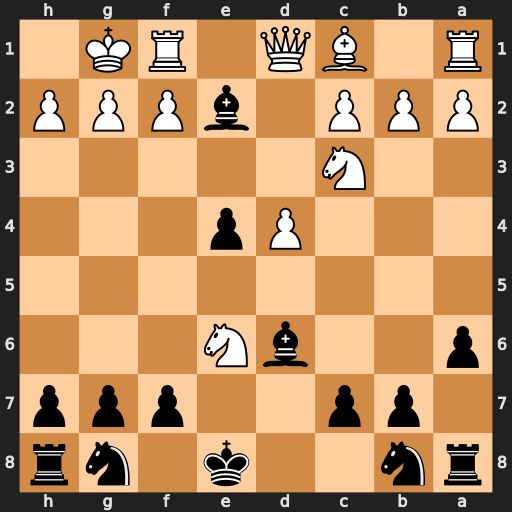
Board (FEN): rn2k1nr/1pp2ppp/p2bN3/8/3Pp3/2N5/PPP1bPPP/R1BQ1RK1
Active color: b
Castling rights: kq
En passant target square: -
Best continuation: Bxd1 Nxg7+ Kf8 Rxd1 Kxg7